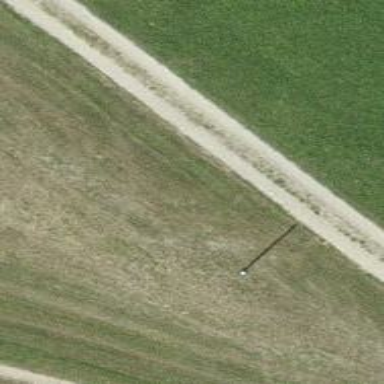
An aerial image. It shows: Minor power line.